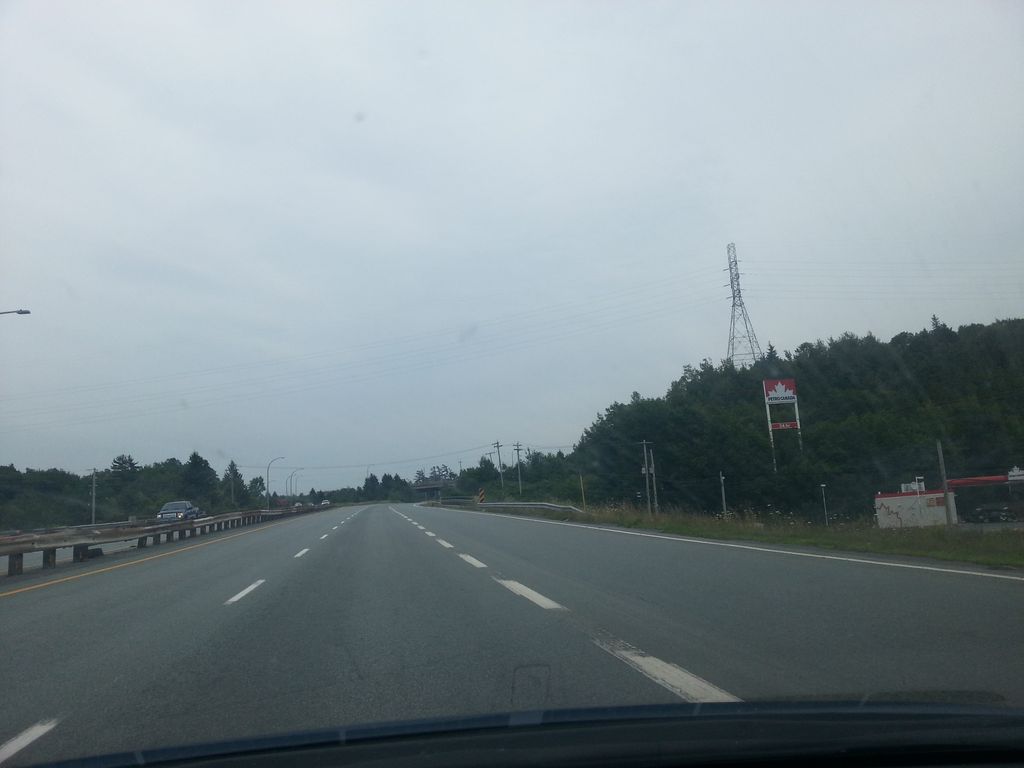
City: halifax